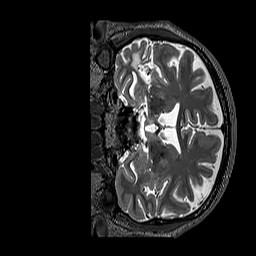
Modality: T2w
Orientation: coronal
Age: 47
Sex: male
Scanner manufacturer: siemens
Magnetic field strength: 3 T
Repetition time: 3.2 s
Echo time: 0.567 s